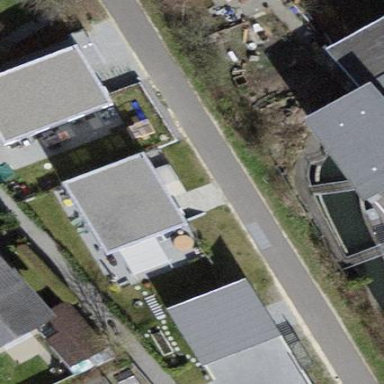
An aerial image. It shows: Detached building.